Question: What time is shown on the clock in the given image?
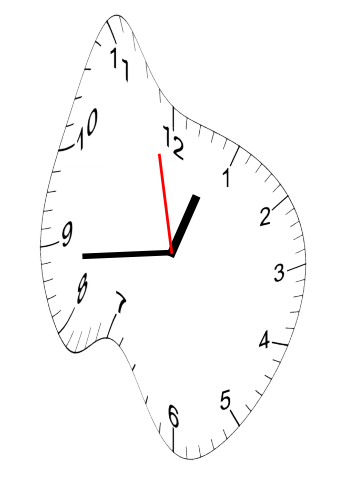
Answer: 12:43:58